Field crop: tomato
Growth stage: 2
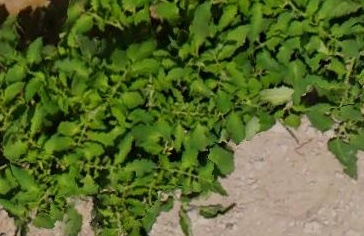
Species: tomato